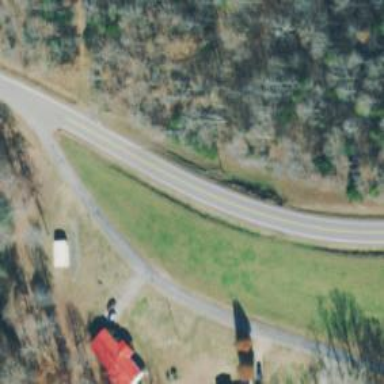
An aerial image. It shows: Secondary road.